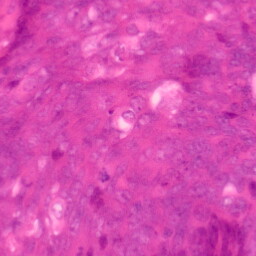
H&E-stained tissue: Colon